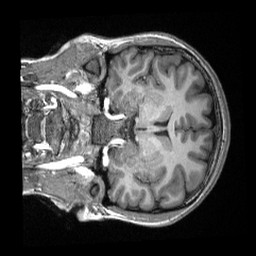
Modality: T1w
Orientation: coronal
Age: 19
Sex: female
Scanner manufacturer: siemens
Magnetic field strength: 3 T
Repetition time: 2.3 s
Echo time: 0.00308 s